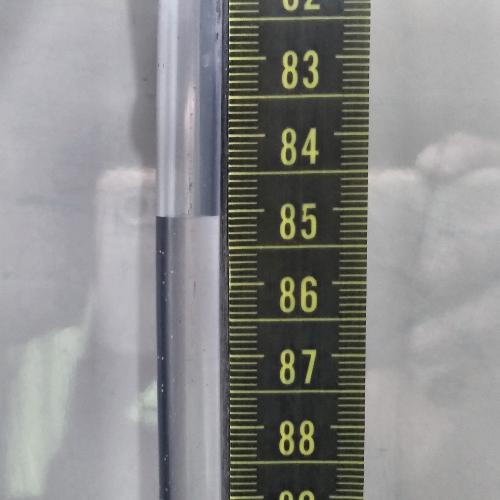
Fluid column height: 85.1 cm